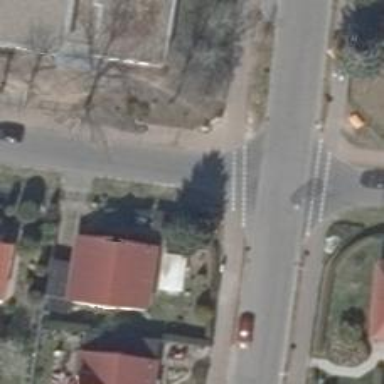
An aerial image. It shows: Residential road with asphalt surface. Sidewalk is present on the left side.